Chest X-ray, PA view. Patient: 35 years old, sex F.
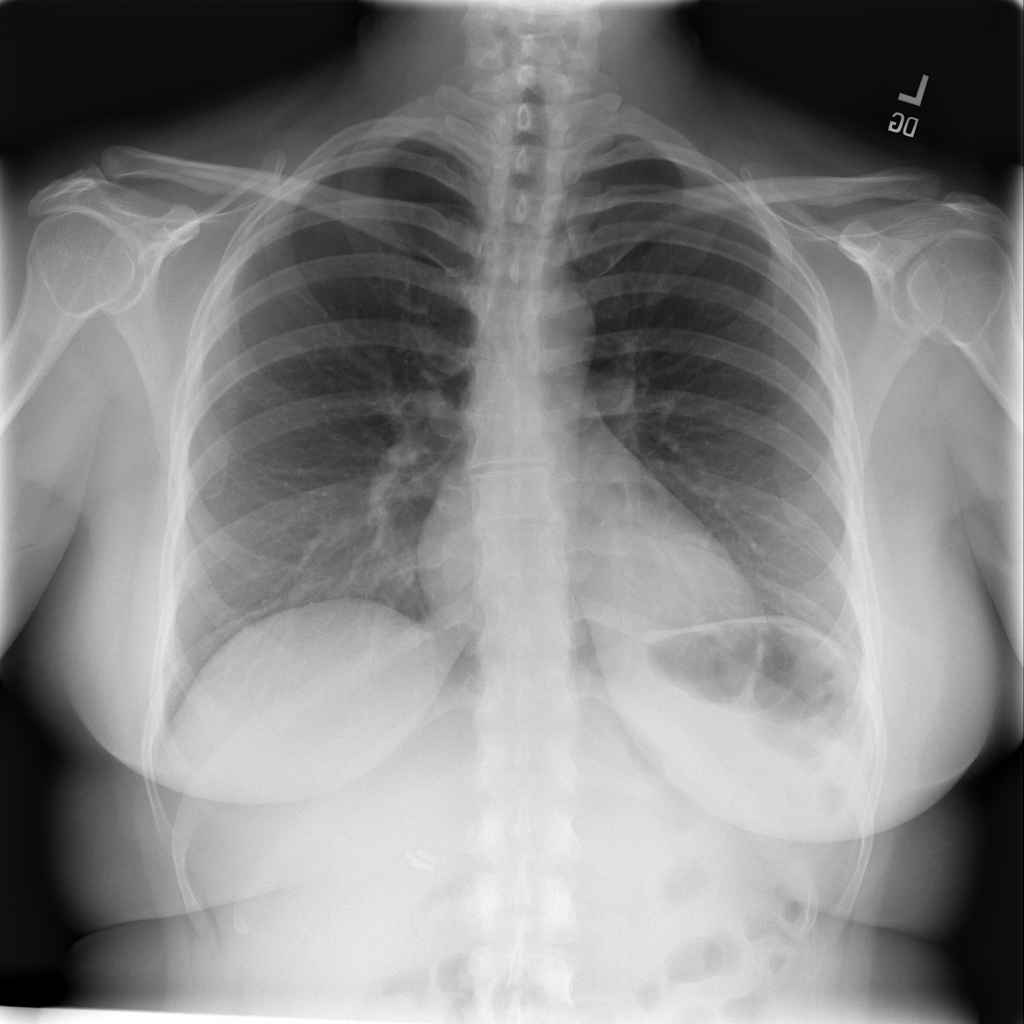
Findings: No Finding